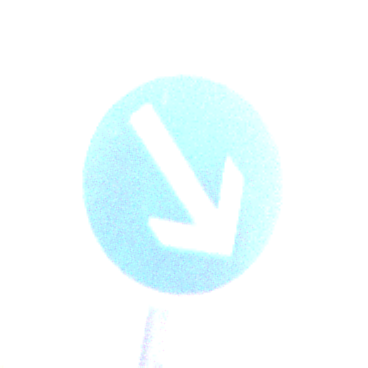
Verkehrszeichen: VorgeschriebeneVorbeifahrtRechts
Umgebung: Outdoor, Nature
Tageszeit: SunriseSunset
Wetter: Clear
Licht: Natural
Jahreszeit: NotSpecified
Kontrast: HighContrast